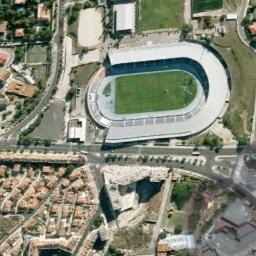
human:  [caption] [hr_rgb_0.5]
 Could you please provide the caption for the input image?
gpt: The stadium is on the grass next to some buildings and trees .

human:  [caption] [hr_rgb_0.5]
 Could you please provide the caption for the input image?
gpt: There are many buildings beside the stadium .

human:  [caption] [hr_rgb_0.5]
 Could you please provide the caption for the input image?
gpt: This oval stadium is surrounded by dense residential areas .

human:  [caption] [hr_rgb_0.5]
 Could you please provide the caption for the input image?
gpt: There is a road between the oval stadium and the residential area .

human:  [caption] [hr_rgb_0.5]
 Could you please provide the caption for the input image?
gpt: There are some buildings and green lawns beside the stadium .